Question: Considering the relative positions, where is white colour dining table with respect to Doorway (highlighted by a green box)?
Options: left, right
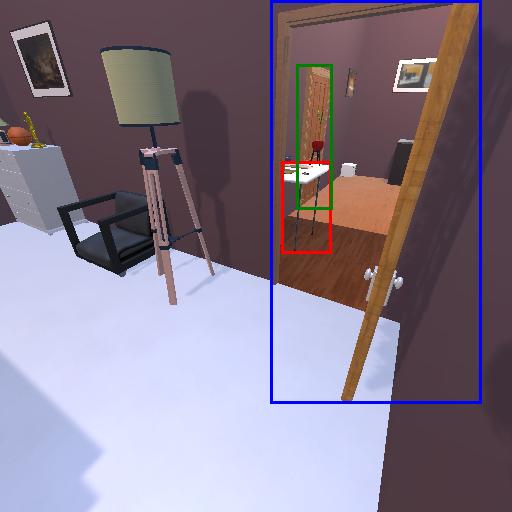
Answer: left